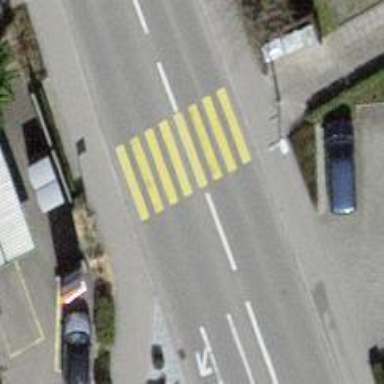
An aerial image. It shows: Uncontrolled footway crossing with markings.